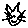
Label: cat